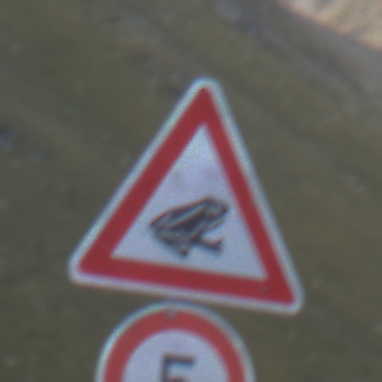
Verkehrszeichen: AmphibienwanderungLinks
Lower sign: Geschwindigkeit5
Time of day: SunriseSunset
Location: Outdoor (RoadRail)
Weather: Clear
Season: NotSpecified
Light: Natural